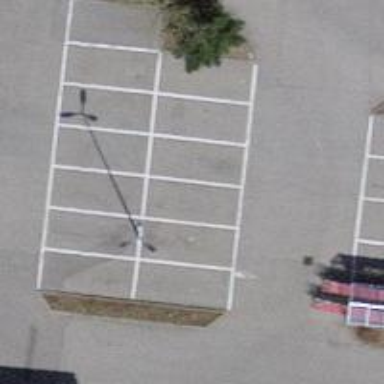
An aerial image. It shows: Pole serving as support.